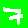
Digit: 7